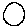
Label: circle